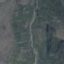
Land use / land cover class: HerbaceousVegetation